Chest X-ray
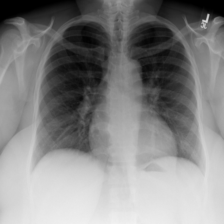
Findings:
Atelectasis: negative
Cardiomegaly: negative
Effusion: negative
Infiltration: negative
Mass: negative
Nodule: negative
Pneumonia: negative
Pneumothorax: negative
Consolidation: negative
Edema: negative
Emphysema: negative
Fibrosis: negative
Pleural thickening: negative
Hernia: negative